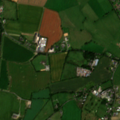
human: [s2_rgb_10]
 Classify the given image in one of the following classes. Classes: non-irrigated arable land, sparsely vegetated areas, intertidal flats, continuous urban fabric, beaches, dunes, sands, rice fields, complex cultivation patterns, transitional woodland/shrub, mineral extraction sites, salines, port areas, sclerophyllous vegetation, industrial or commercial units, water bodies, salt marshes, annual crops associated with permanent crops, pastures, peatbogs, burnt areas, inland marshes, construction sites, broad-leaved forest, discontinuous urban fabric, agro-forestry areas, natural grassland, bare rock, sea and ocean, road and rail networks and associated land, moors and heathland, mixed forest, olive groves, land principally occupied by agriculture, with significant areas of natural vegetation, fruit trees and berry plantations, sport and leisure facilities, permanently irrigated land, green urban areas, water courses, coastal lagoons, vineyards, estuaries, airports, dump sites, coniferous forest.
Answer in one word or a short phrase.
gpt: discontinuous urban fabric, non-irrigated arable land, pastures